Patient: sex F, age 69
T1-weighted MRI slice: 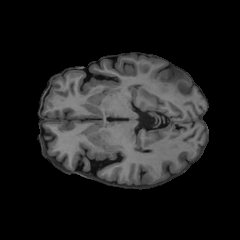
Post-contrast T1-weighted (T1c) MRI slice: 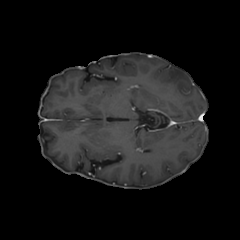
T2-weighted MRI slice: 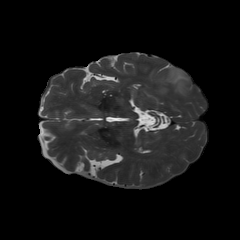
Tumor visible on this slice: yes
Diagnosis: Glioblastoma, IDH-wildtype
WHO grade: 4